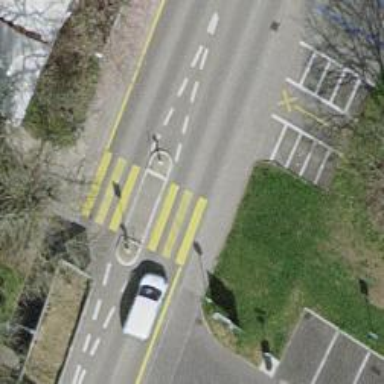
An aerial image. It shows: Uncontrolled crossing with pedestrian island.